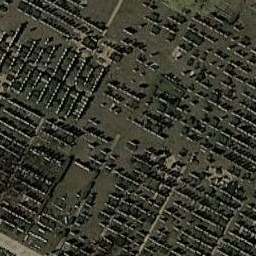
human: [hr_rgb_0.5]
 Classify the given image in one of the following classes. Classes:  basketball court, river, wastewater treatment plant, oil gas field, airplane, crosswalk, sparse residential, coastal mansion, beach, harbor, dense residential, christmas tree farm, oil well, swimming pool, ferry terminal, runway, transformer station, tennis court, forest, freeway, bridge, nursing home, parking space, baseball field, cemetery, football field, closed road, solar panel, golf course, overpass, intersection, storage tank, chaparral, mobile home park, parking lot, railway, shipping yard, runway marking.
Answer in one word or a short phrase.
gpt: cemetery